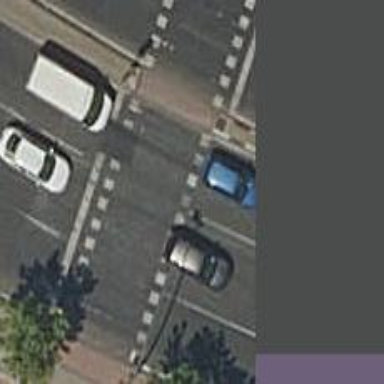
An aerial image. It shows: Zebra crossing with traffic signals.